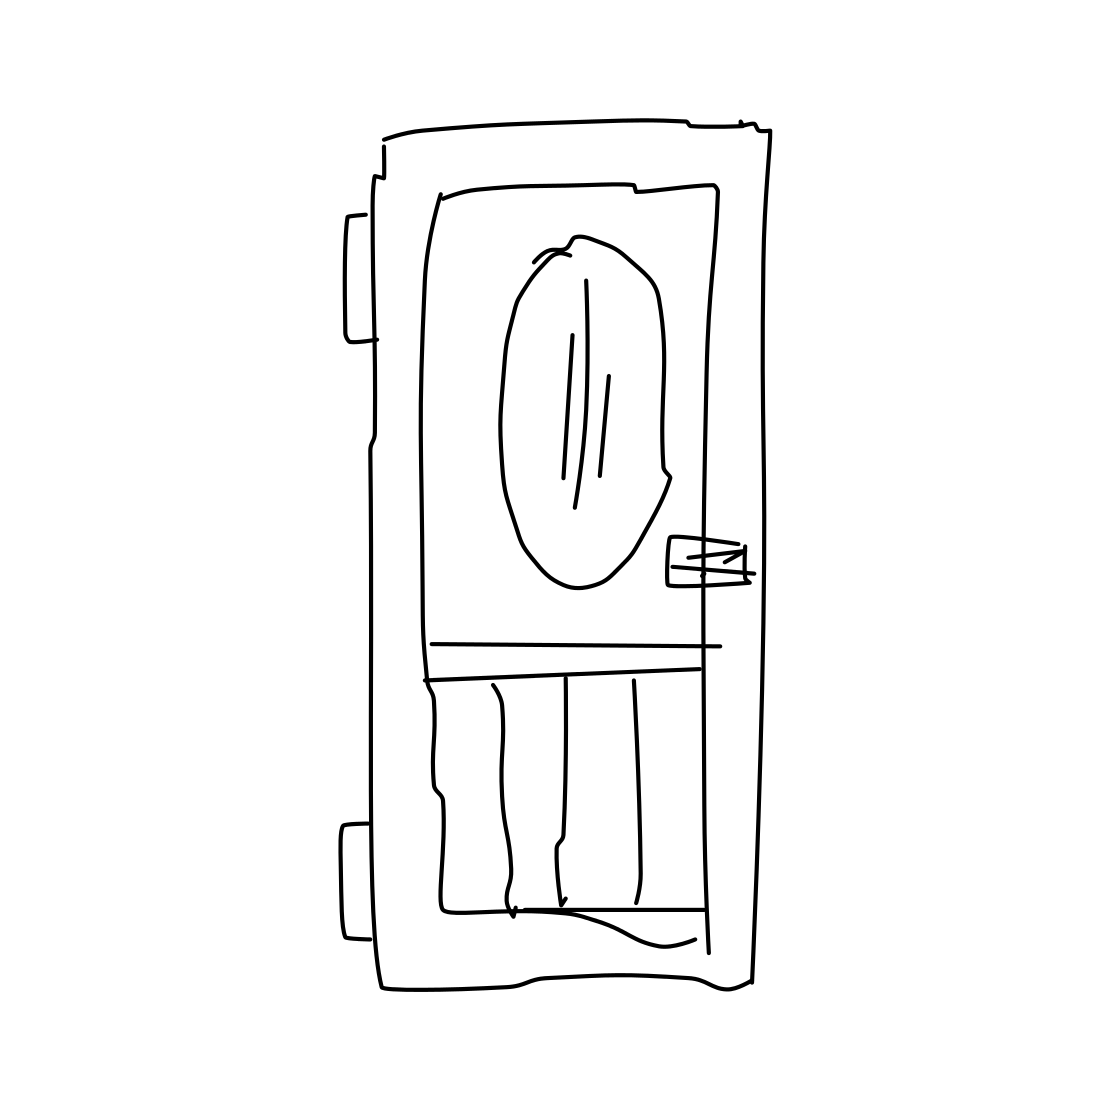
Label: door